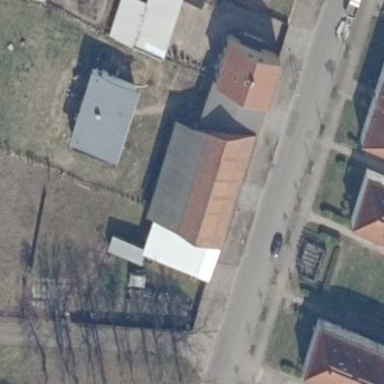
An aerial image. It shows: Shed building.